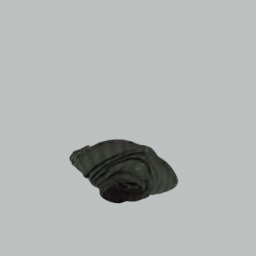
Label: people